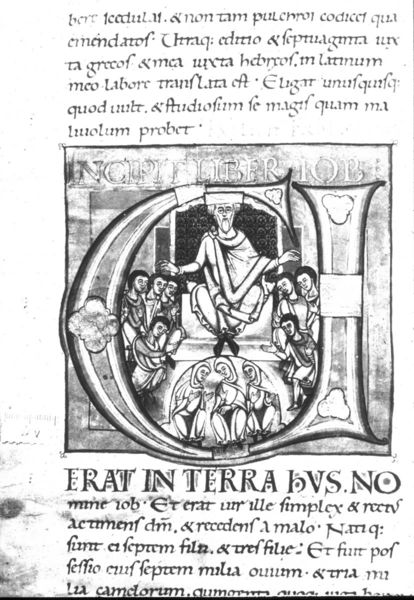
Titel: Bibel aus Stablo (Stavelot), Bd. 2
Standort: Herkunftsort: Stablo  (EU - B)
Institution: London,  British Museum
Schlagwörter: umhang, frauen, menschen, männer, zeichen, ornament, bibel, geschichte, bild, erde, kirche, schrift, könig, thron, buch, kloster, religion, seite, illustration, text, buchstabe, buchstaben, initiale, herrscher, anfang, pergament, toga, mittelalter, segnung, quadrat, latein, lateinisch, vierpass, dreipass, initial, nonnen, buchmalerei, codex, illumination, ikon, beginn, hiob, c, codes